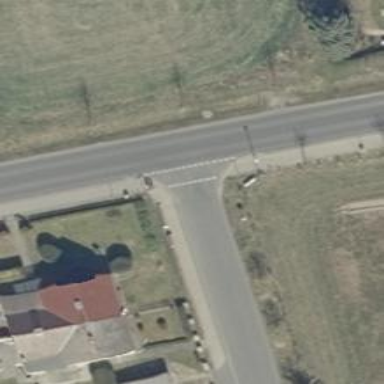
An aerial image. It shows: Marked crossing on the road.